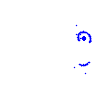
Particle: electron